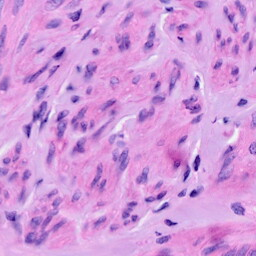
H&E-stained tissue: Ovarian